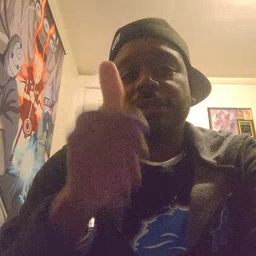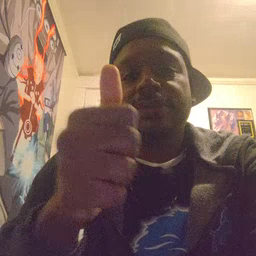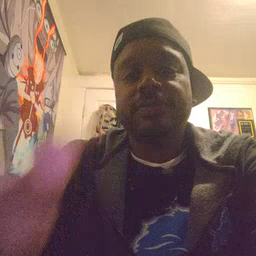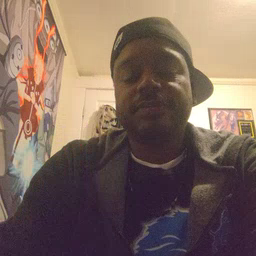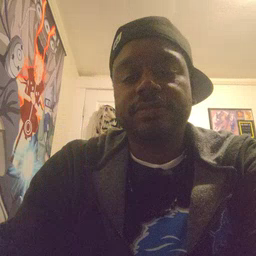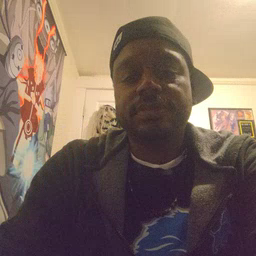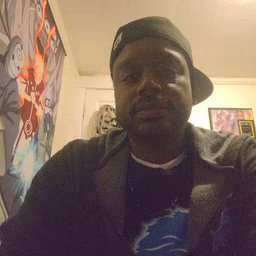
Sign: yourself